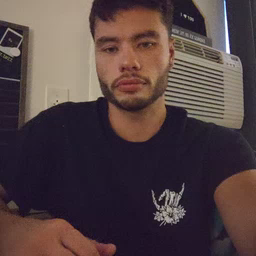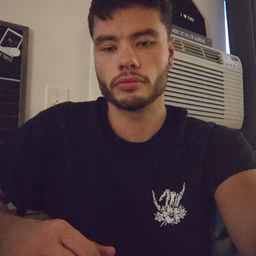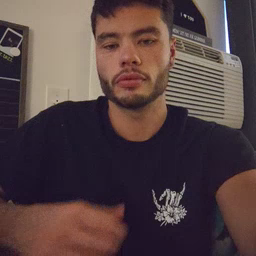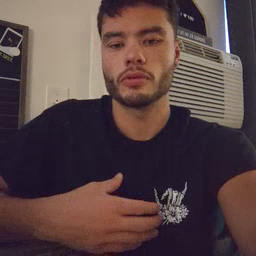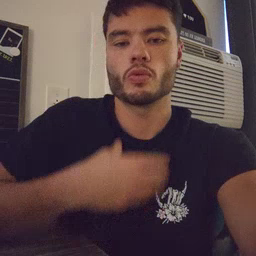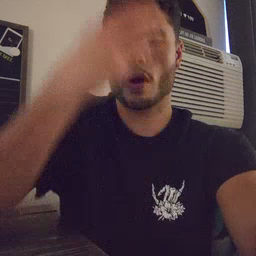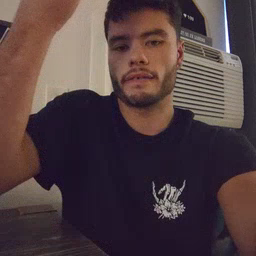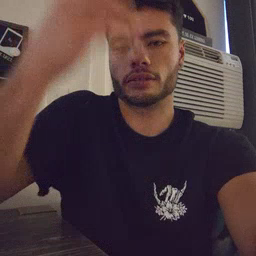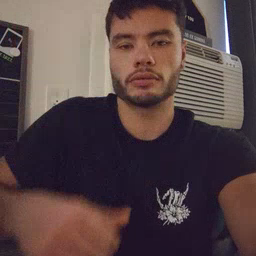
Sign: giraffe